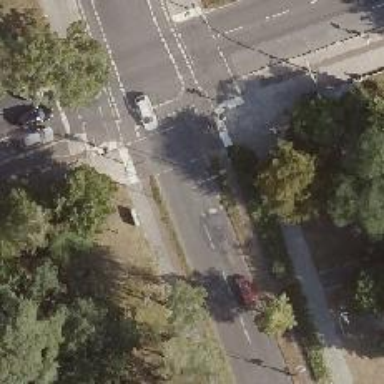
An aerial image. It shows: Road with traffic signals.